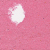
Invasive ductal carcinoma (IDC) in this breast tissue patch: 0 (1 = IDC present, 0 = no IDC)